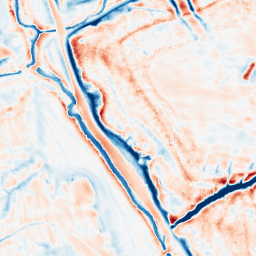
Category: edge_preserving
Decomposition family: bilateral
Decomposition parameters: d: 21
sigma_color: 150
sigma_space: 100
Upsampling method: quadratic
Upsampling parameters: scale: 2
Upsampling scale: 2